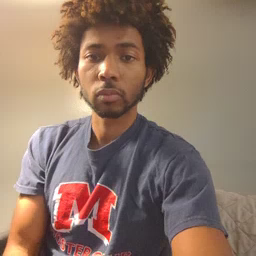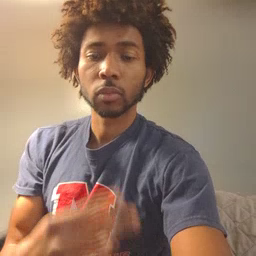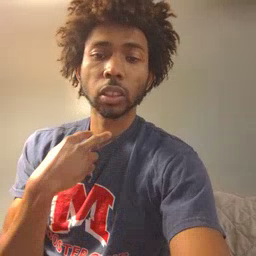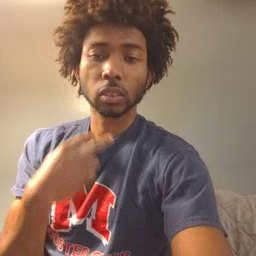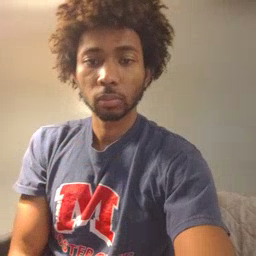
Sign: stuck